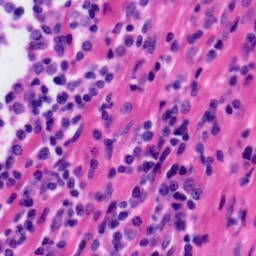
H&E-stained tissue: Tonsil